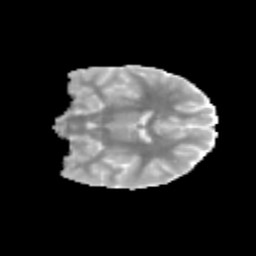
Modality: MD
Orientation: coronal
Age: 11
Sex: male
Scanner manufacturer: siemens
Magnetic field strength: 3 T
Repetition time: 3.8 s
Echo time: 0.07 s